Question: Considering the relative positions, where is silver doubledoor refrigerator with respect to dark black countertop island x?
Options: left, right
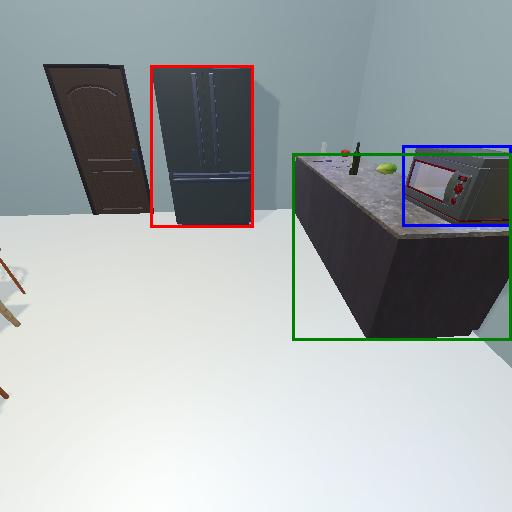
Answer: left